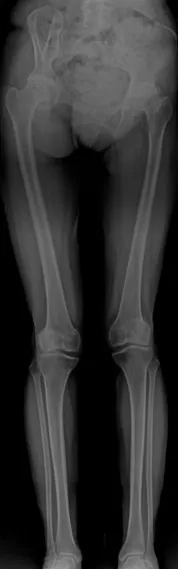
Right hip and knee arthroplasty was performed, and in one year later, left hip and knee arthroplasty was implemented. . A: Pre-operative lower extremity scanogram. The pelvis is tilted to the right and osteoarthritis changes were observed on both sides of the hips and knees.
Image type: radiology (x_ray)